Question: I've got this qt app<URL> that I've cross-compiled using cmake and openembedded. It's cross-compiled from i686 to geode, so I figure I should be able to run it on the i686 host I compiled it on, if I link against the geode libraries. As you can see from the image, it doesn't run quite right. Using strace seems to indicate that qt is using some funny encoding for everything, e.g.:
'''
stat64("You He Qing Bo ", 0x869566c) = -1 ENOENT (No such file or directory)
'''
Any ideas?
Thanks,
Jayen

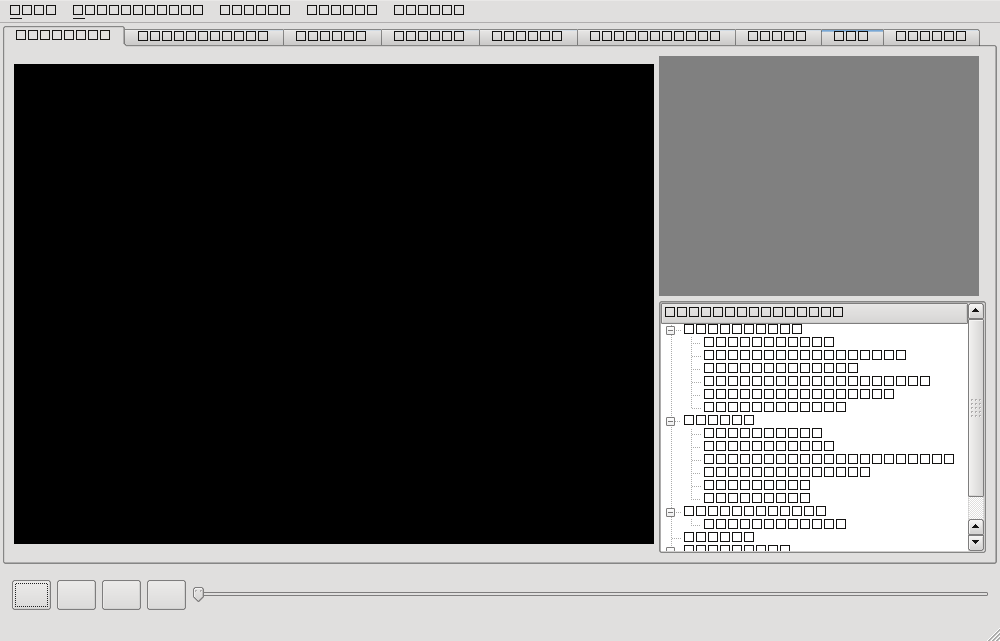
Answer: The problem turned out to be that when I compiled qt, because I had already compiled libiconv, qt was using that, instead of gconv (iconv in glibc). When I went to run it, it was using the cross-compiled libiconv, so I'm still not sure why it didn't work.
Wiping my cross-compile clean, and compiling qt without libiconv worked just fine.
I've since managed to get this running on a x86_64 host as well.